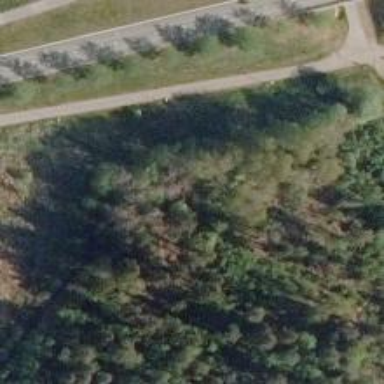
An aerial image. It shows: Path.